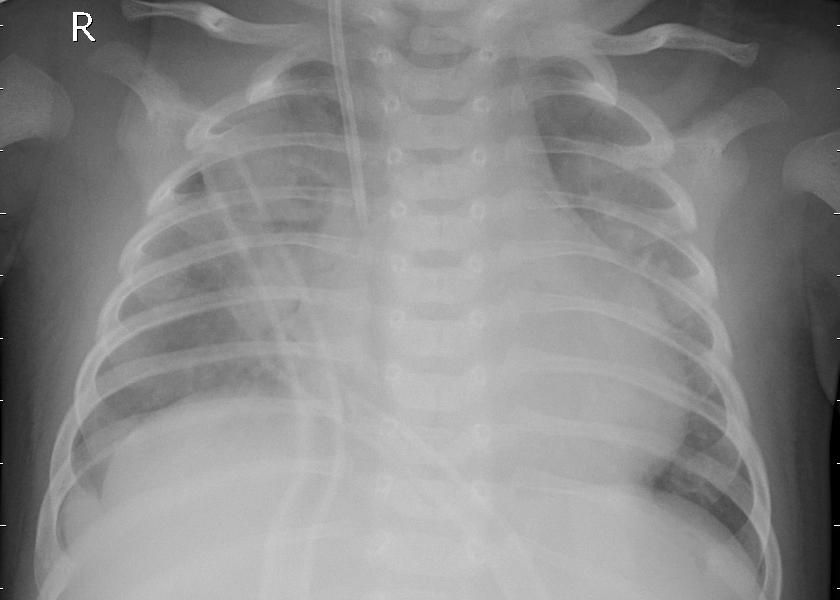
Diagnosis: PNEUMONIA